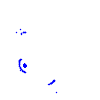
Particle: proton